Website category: university
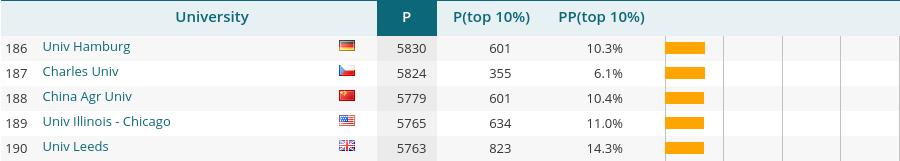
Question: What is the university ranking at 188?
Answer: China Agr Univ

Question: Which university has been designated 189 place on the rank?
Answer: Univ Illinois - Chicago

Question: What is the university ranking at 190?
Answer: Univ Leeds

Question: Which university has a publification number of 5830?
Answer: Univ Hamburg

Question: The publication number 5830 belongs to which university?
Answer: Univ Hamburg

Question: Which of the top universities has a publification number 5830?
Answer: Univ Hamburg

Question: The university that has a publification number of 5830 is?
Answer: Univ Hamburg

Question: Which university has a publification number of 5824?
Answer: Charles Univ

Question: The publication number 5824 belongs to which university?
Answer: Charles Univ

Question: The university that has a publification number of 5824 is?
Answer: Charles Univ

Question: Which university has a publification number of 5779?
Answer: China Agr Univ

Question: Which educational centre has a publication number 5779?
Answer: China Agr Univ

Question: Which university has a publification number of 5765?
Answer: Univ Illinois - Chicago

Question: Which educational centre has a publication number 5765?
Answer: Univ Illinois - Chicago

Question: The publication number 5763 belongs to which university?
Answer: Univ Leeds

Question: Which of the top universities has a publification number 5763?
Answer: Univ Leeds

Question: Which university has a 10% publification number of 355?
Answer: Charles Univ

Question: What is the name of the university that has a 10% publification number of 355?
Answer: Charles Univ

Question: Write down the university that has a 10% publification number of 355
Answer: Charles Univ

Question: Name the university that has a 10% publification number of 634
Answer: Univ Illinois - Chicago

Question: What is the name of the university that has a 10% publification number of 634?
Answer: Univ Illinois - Chicago

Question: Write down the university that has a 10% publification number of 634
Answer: Univ Illinois - Chicago

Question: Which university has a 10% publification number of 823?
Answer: Univ Leeds